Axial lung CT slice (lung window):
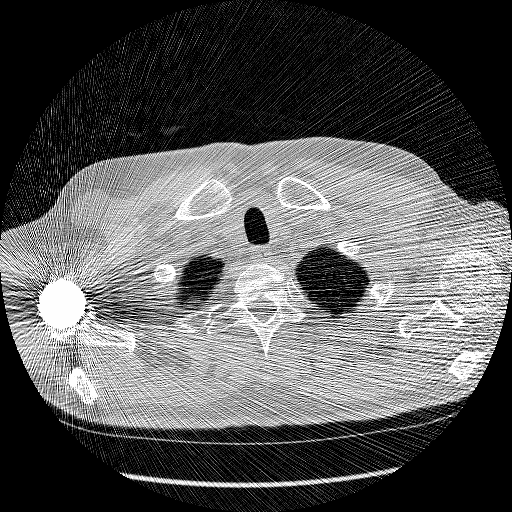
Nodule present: no